Interaction volume radius: 5 \u00c5
Interaction volume height: 15 \u00c5
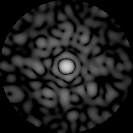
Disorder parameter: 0.7823